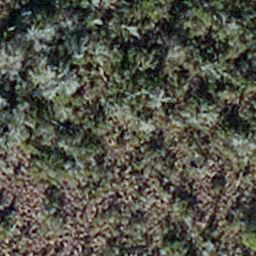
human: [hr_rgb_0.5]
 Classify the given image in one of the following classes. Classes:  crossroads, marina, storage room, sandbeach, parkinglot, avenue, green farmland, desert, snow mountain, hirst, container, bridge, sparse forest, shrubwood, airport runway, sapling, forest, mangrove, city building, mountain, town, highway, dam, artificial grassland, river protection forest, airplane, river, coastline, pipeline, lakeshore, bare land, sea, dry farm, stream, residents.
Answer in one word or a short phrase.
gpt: sapling